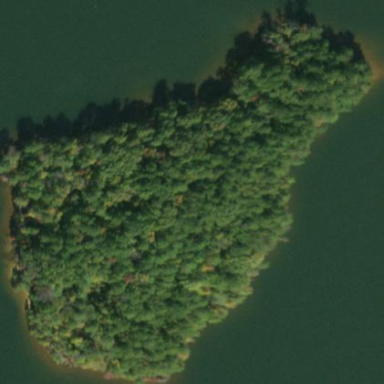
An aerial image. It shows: Image showing island.